Field crop: tomato
Growth stage: 1
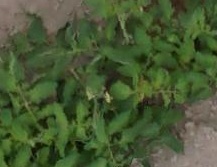
Species: tomato